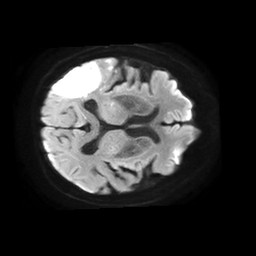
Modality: TRACE
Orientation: axial
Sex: female
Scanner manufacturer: philips
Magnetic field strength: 1.5 T
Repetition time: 4.6 s
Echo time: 0.08631 s